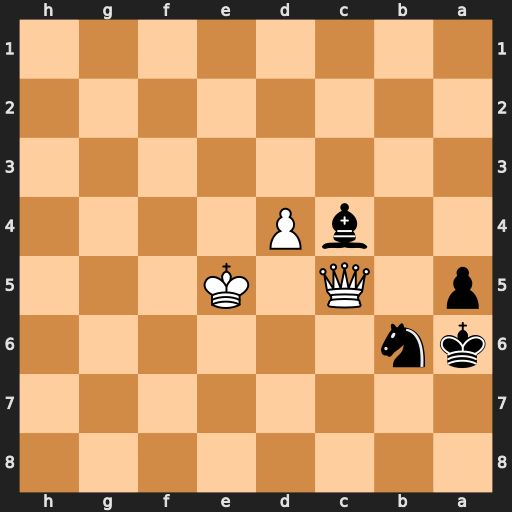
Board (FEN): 8/8/kn6/p1Q1K3/2bP4/8/8/8
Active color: b
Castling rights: -
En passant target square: -
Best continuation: Nd7+ Kd6 Nxc5